Interaction volume radius: 5 \u00c5
Interaction volume height: 10 \u00c5
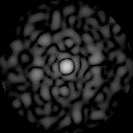
Disorder parameter: 0.8183